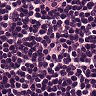
Metastatic tissue present: no